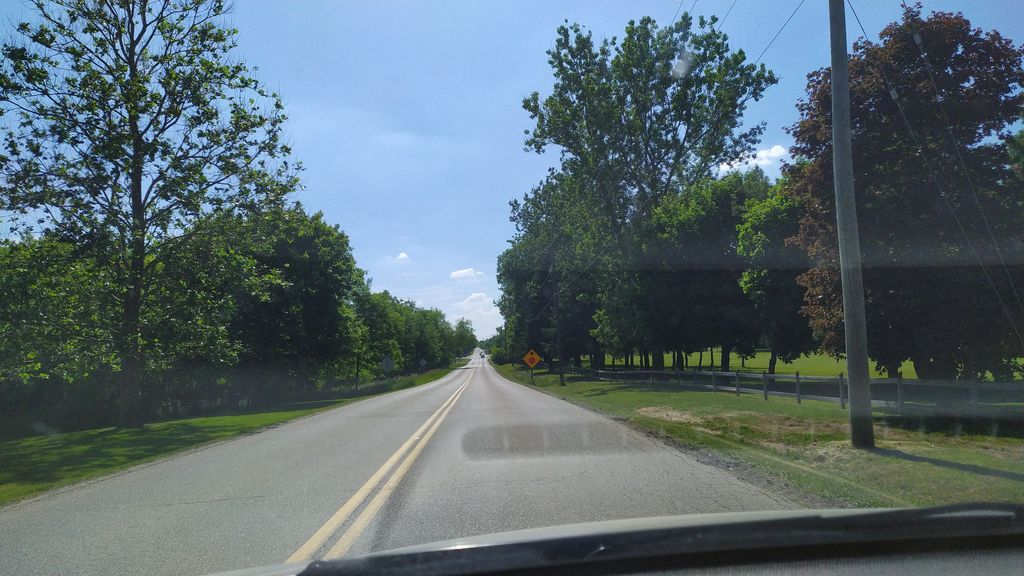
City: kitchener-waterloo